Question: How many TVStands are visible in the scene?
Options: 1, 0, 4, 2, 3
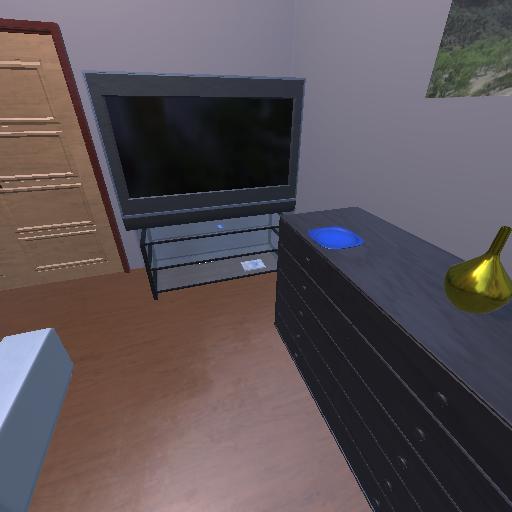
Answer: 1